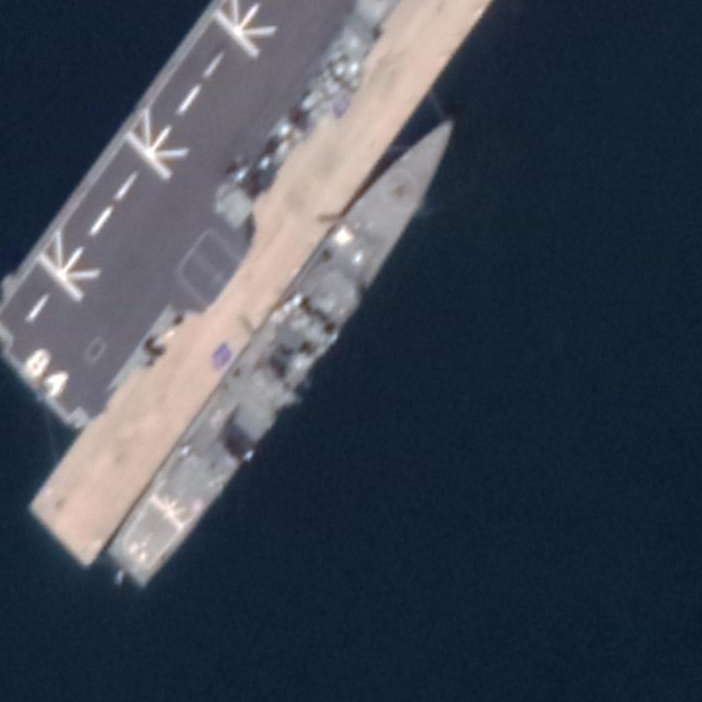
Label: cruiser